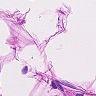
Metastatic tissue present: no